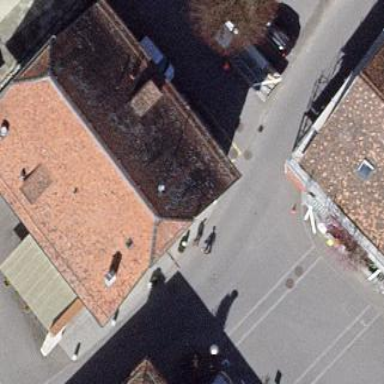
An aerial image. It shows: Restaurant building.